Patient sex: F
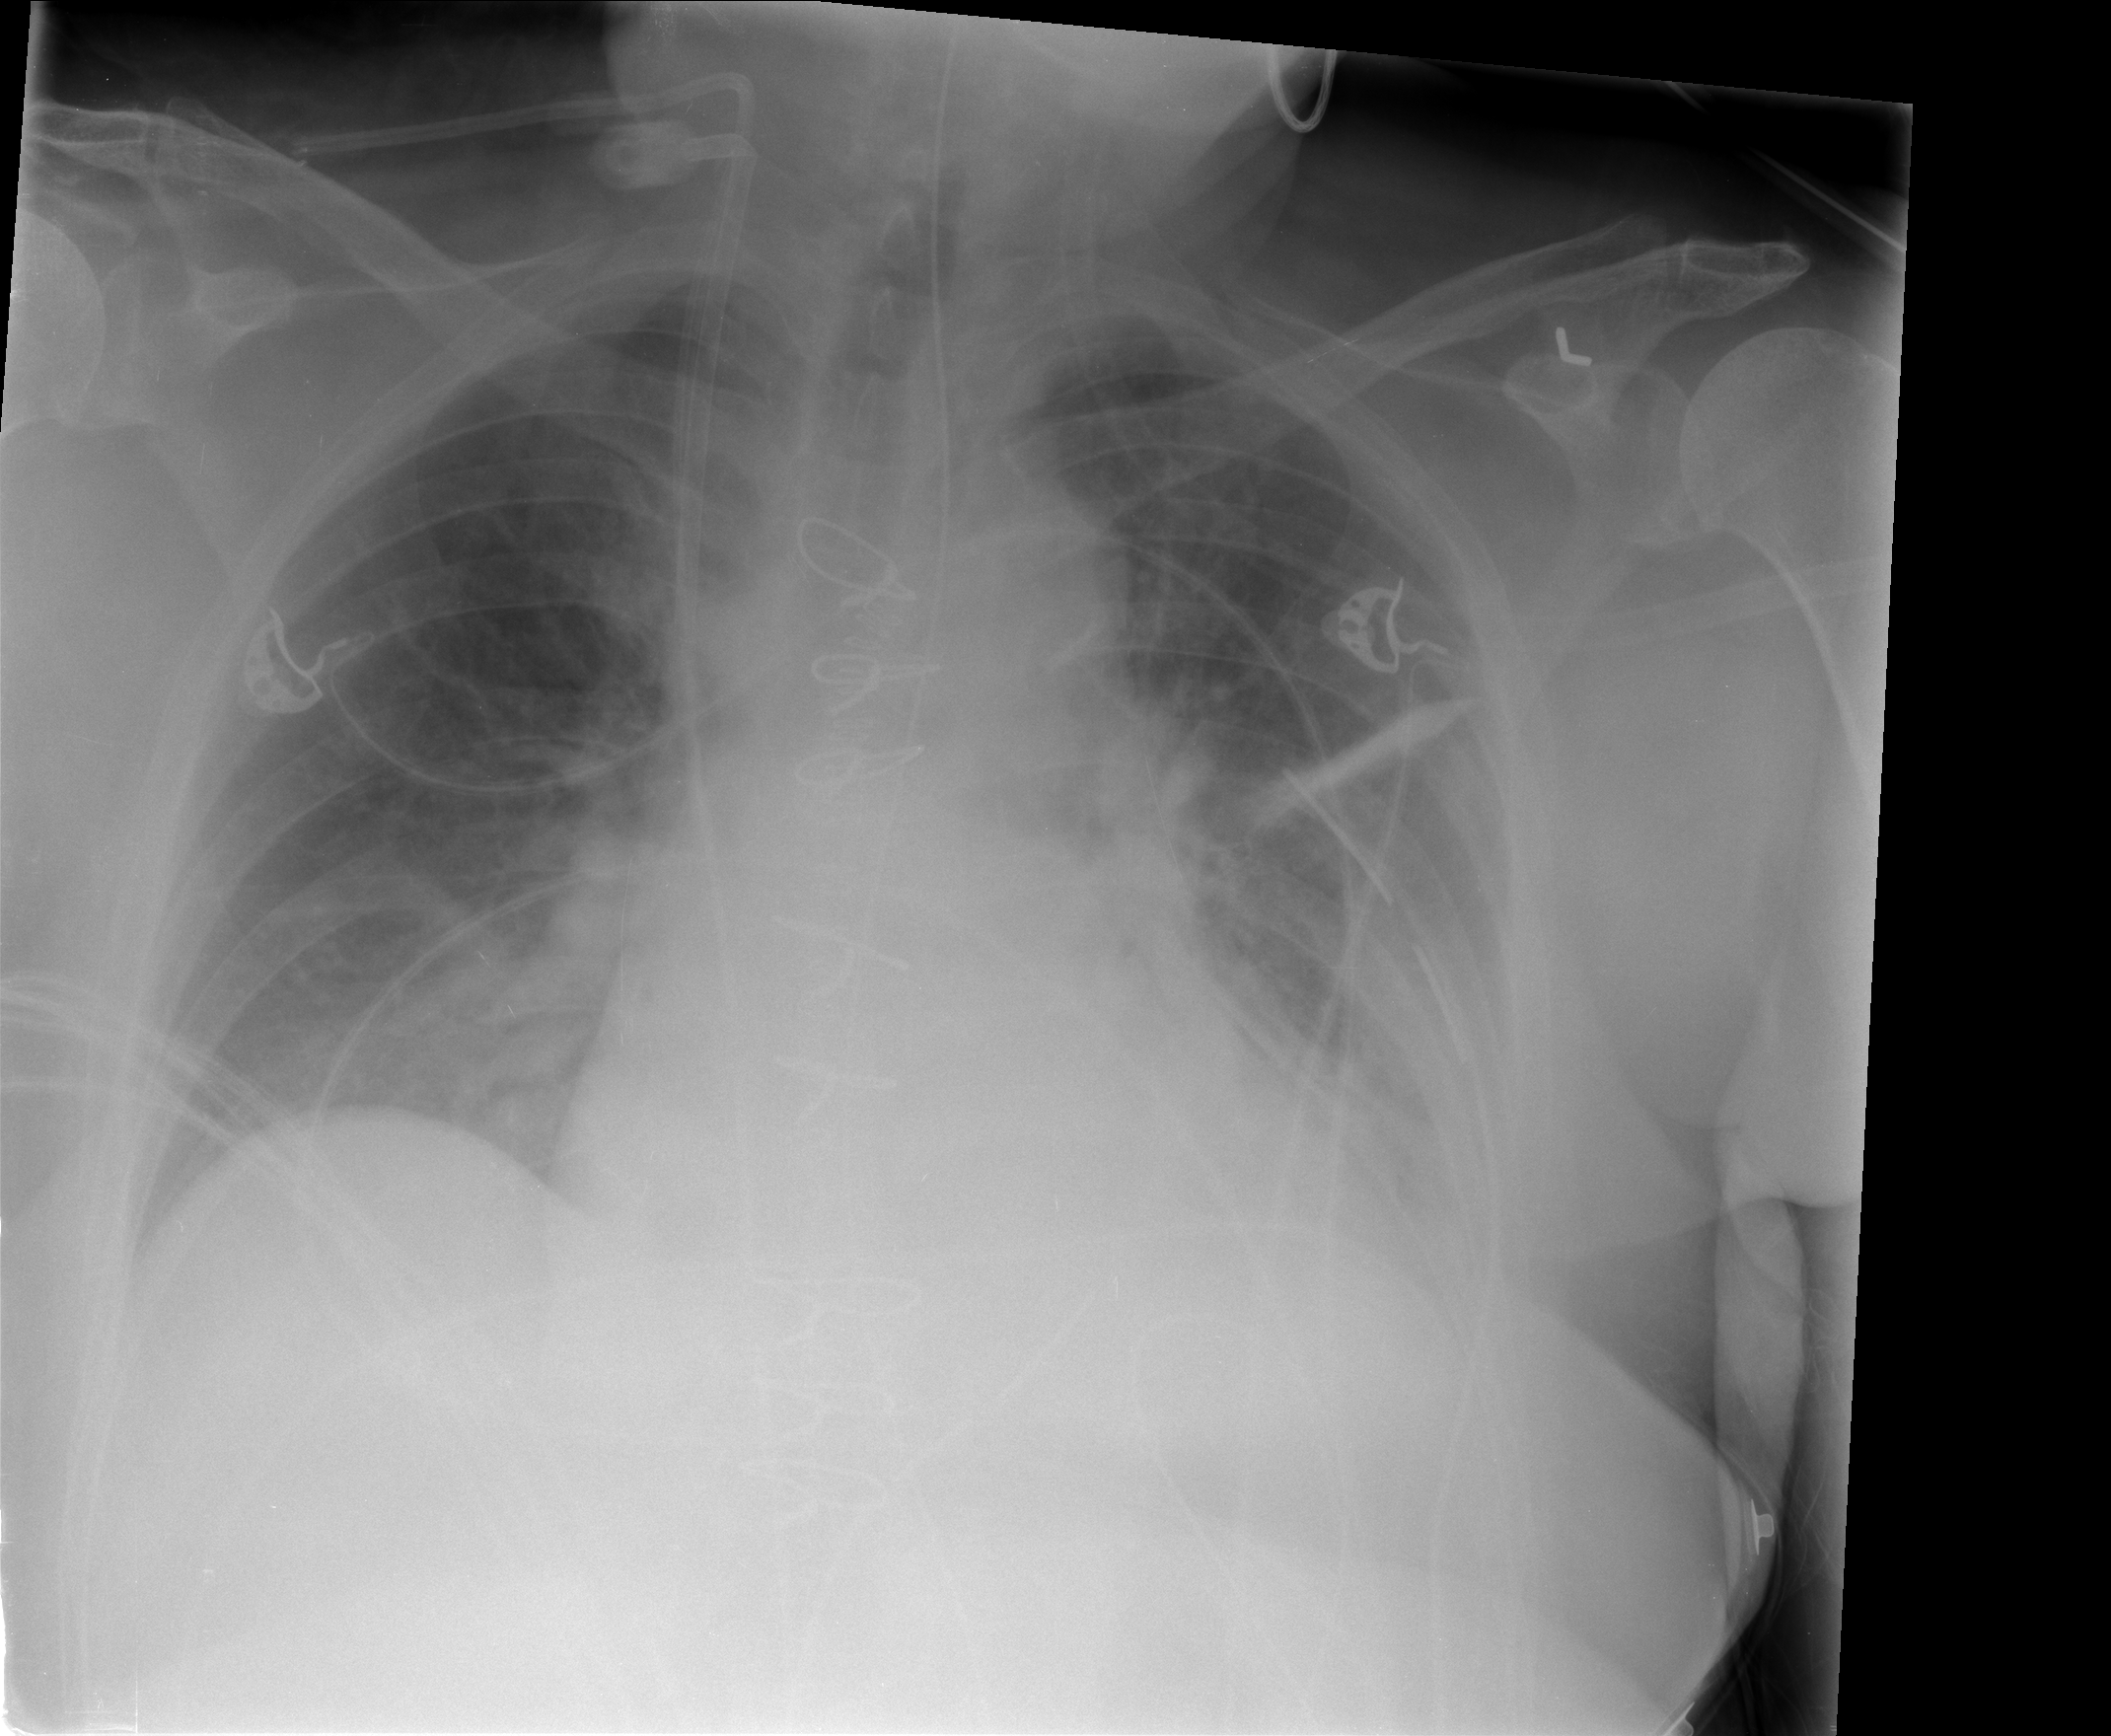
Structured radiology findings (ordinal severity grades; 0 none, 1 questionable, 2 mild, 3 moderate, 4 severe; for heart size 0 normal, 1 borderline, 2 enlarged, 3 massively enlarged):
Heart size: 2
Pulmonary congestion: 2
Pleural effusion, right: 0
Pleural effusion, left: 2
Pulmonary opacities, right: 2
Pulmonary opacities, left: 2
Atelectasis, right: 2
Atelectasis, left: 2